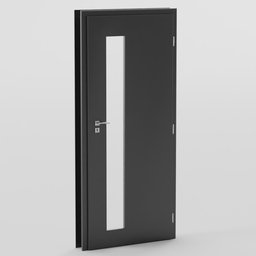
Label: architecture